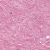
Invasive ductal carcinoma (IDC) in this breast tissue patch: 0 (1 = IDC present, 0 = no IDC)